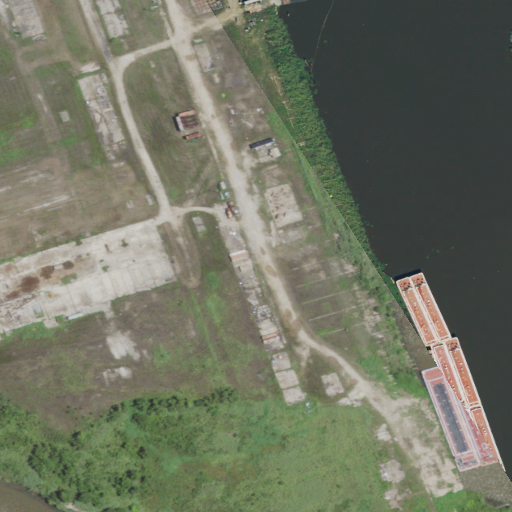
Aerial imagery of island in Louisiana named Orange Harbor Island containing medium intensity development, open water, low intensity development, high intensity development, herbaceous wetlands, barren land, pasture, and open development